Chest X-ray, PA view. Patient: 9 years old, sex M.
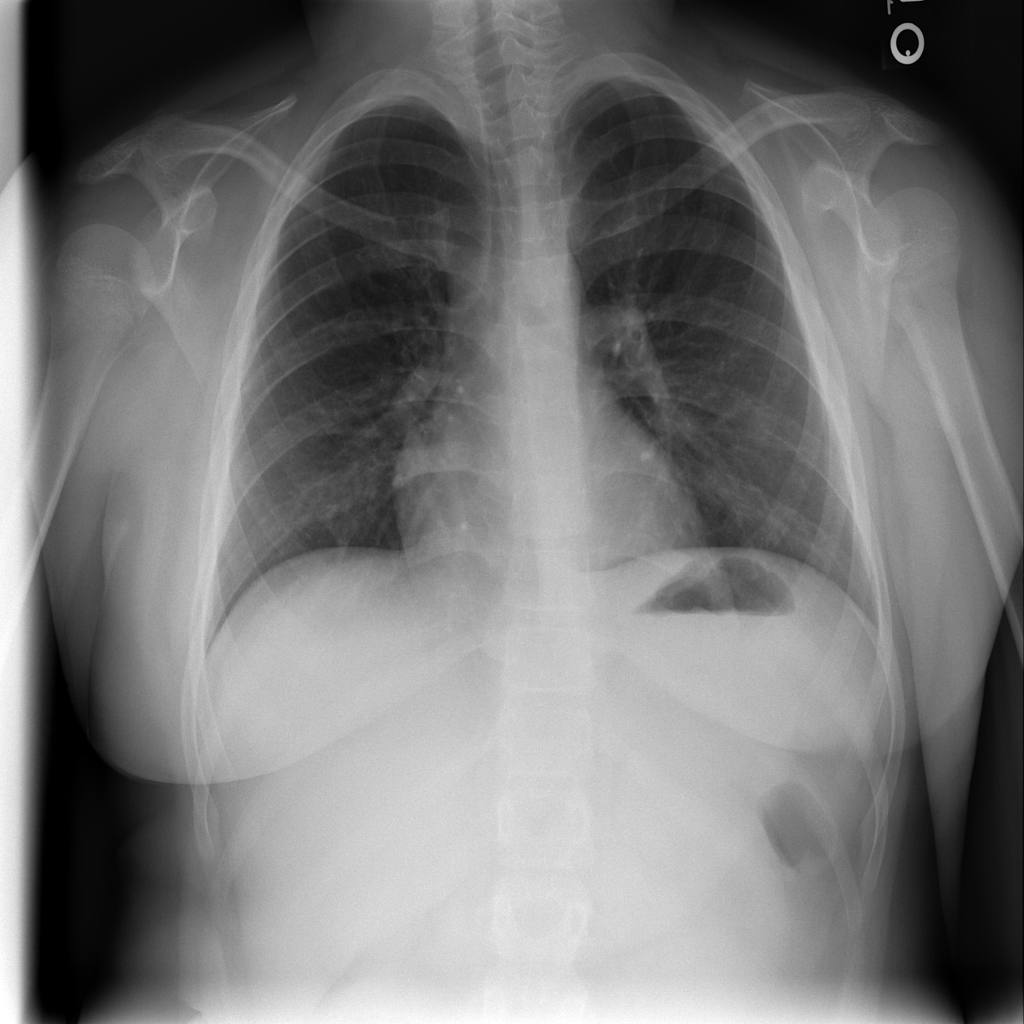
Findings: No Finding